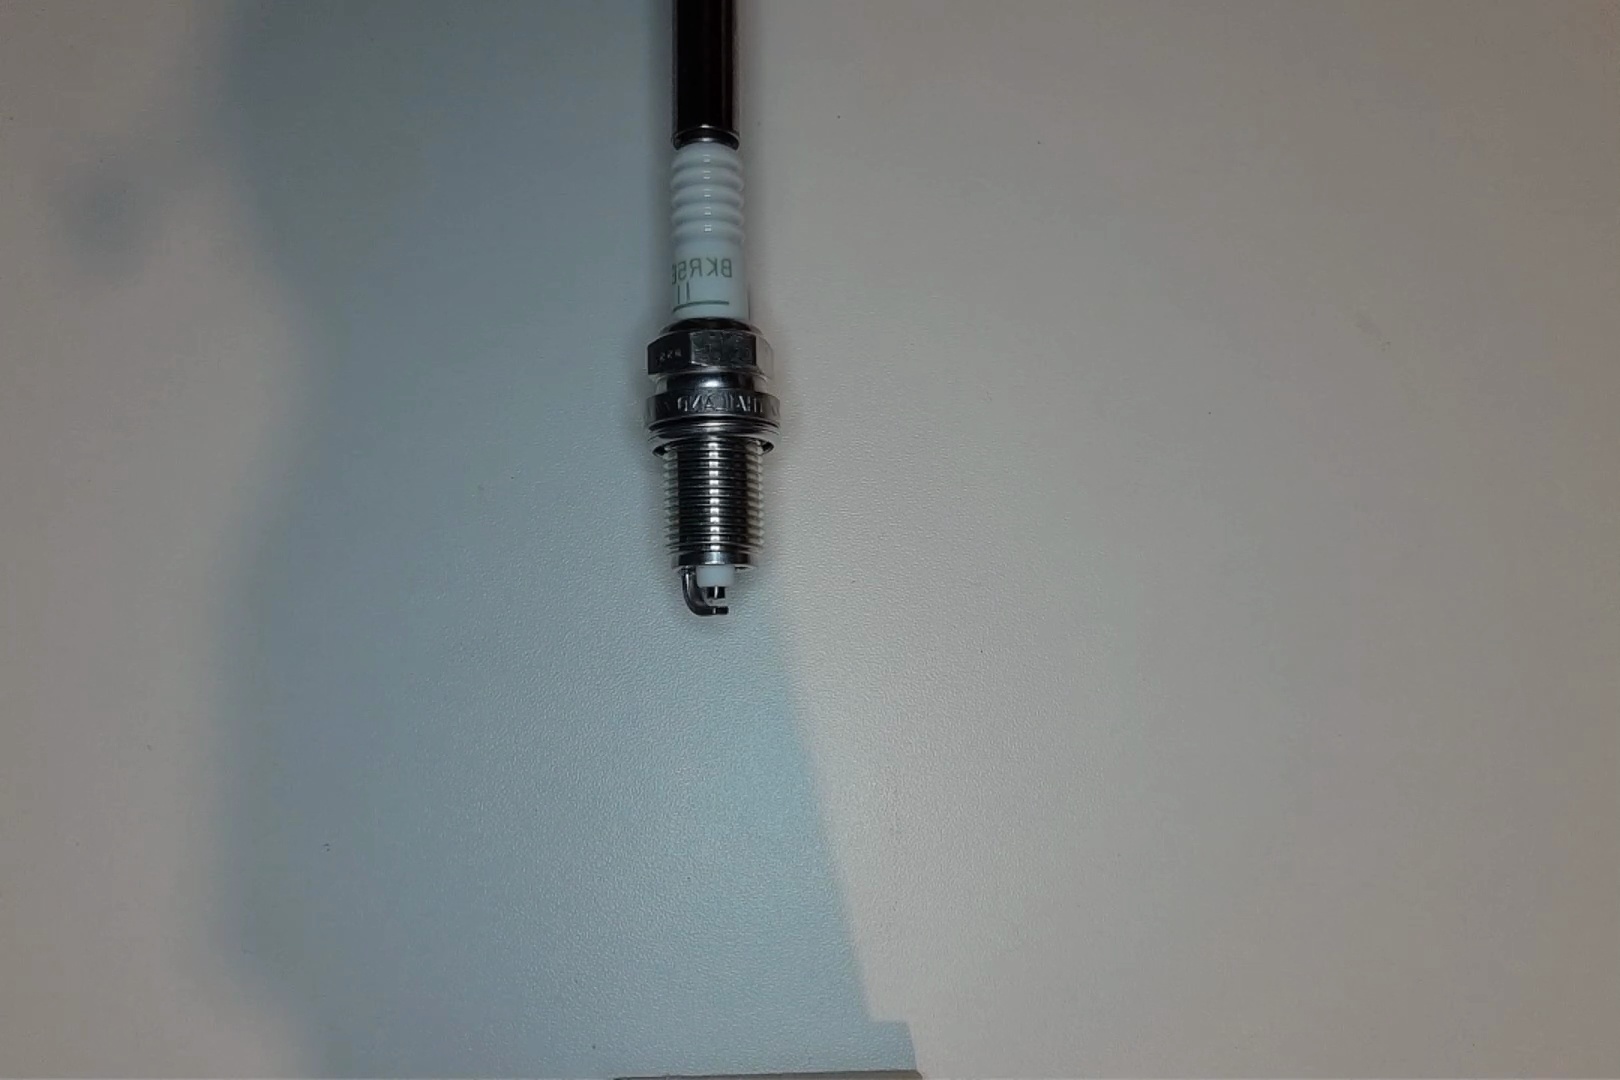
Label: no anomaly